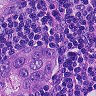
Metastatic tissue present: yes